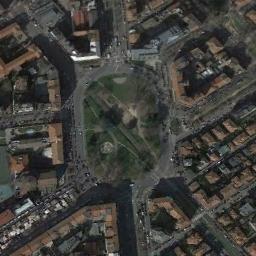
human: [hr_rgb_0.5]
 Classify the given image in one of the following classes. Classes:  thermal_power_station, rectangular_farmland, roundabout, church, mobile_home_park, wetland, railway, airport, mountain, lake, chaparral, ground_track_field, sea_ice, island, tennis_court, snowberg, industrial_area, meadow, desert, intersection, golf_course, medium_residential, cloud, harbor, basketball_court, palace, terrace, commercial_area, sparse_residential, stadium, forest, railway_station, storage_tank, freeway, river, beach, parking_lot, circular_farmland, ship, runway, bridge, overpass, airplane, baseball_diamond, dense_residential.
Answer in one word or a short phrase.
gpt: roundabout